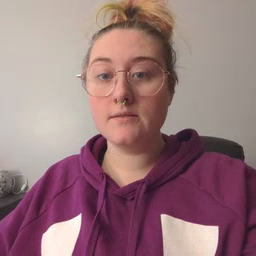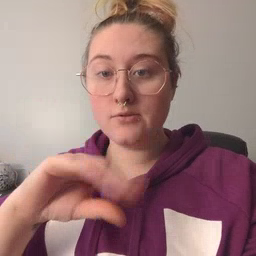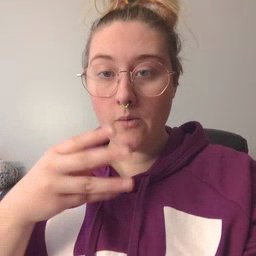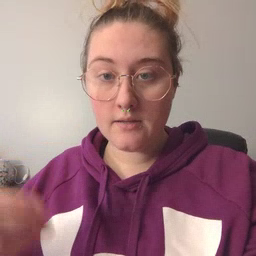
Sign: story